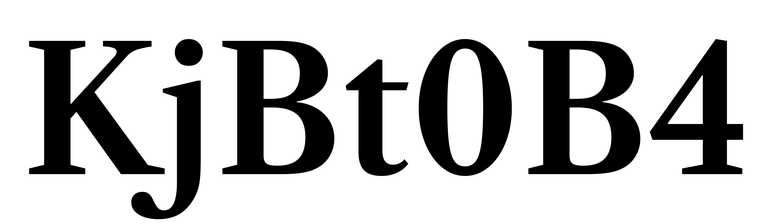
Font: LibreCaslonText_SemiBold